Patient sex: F
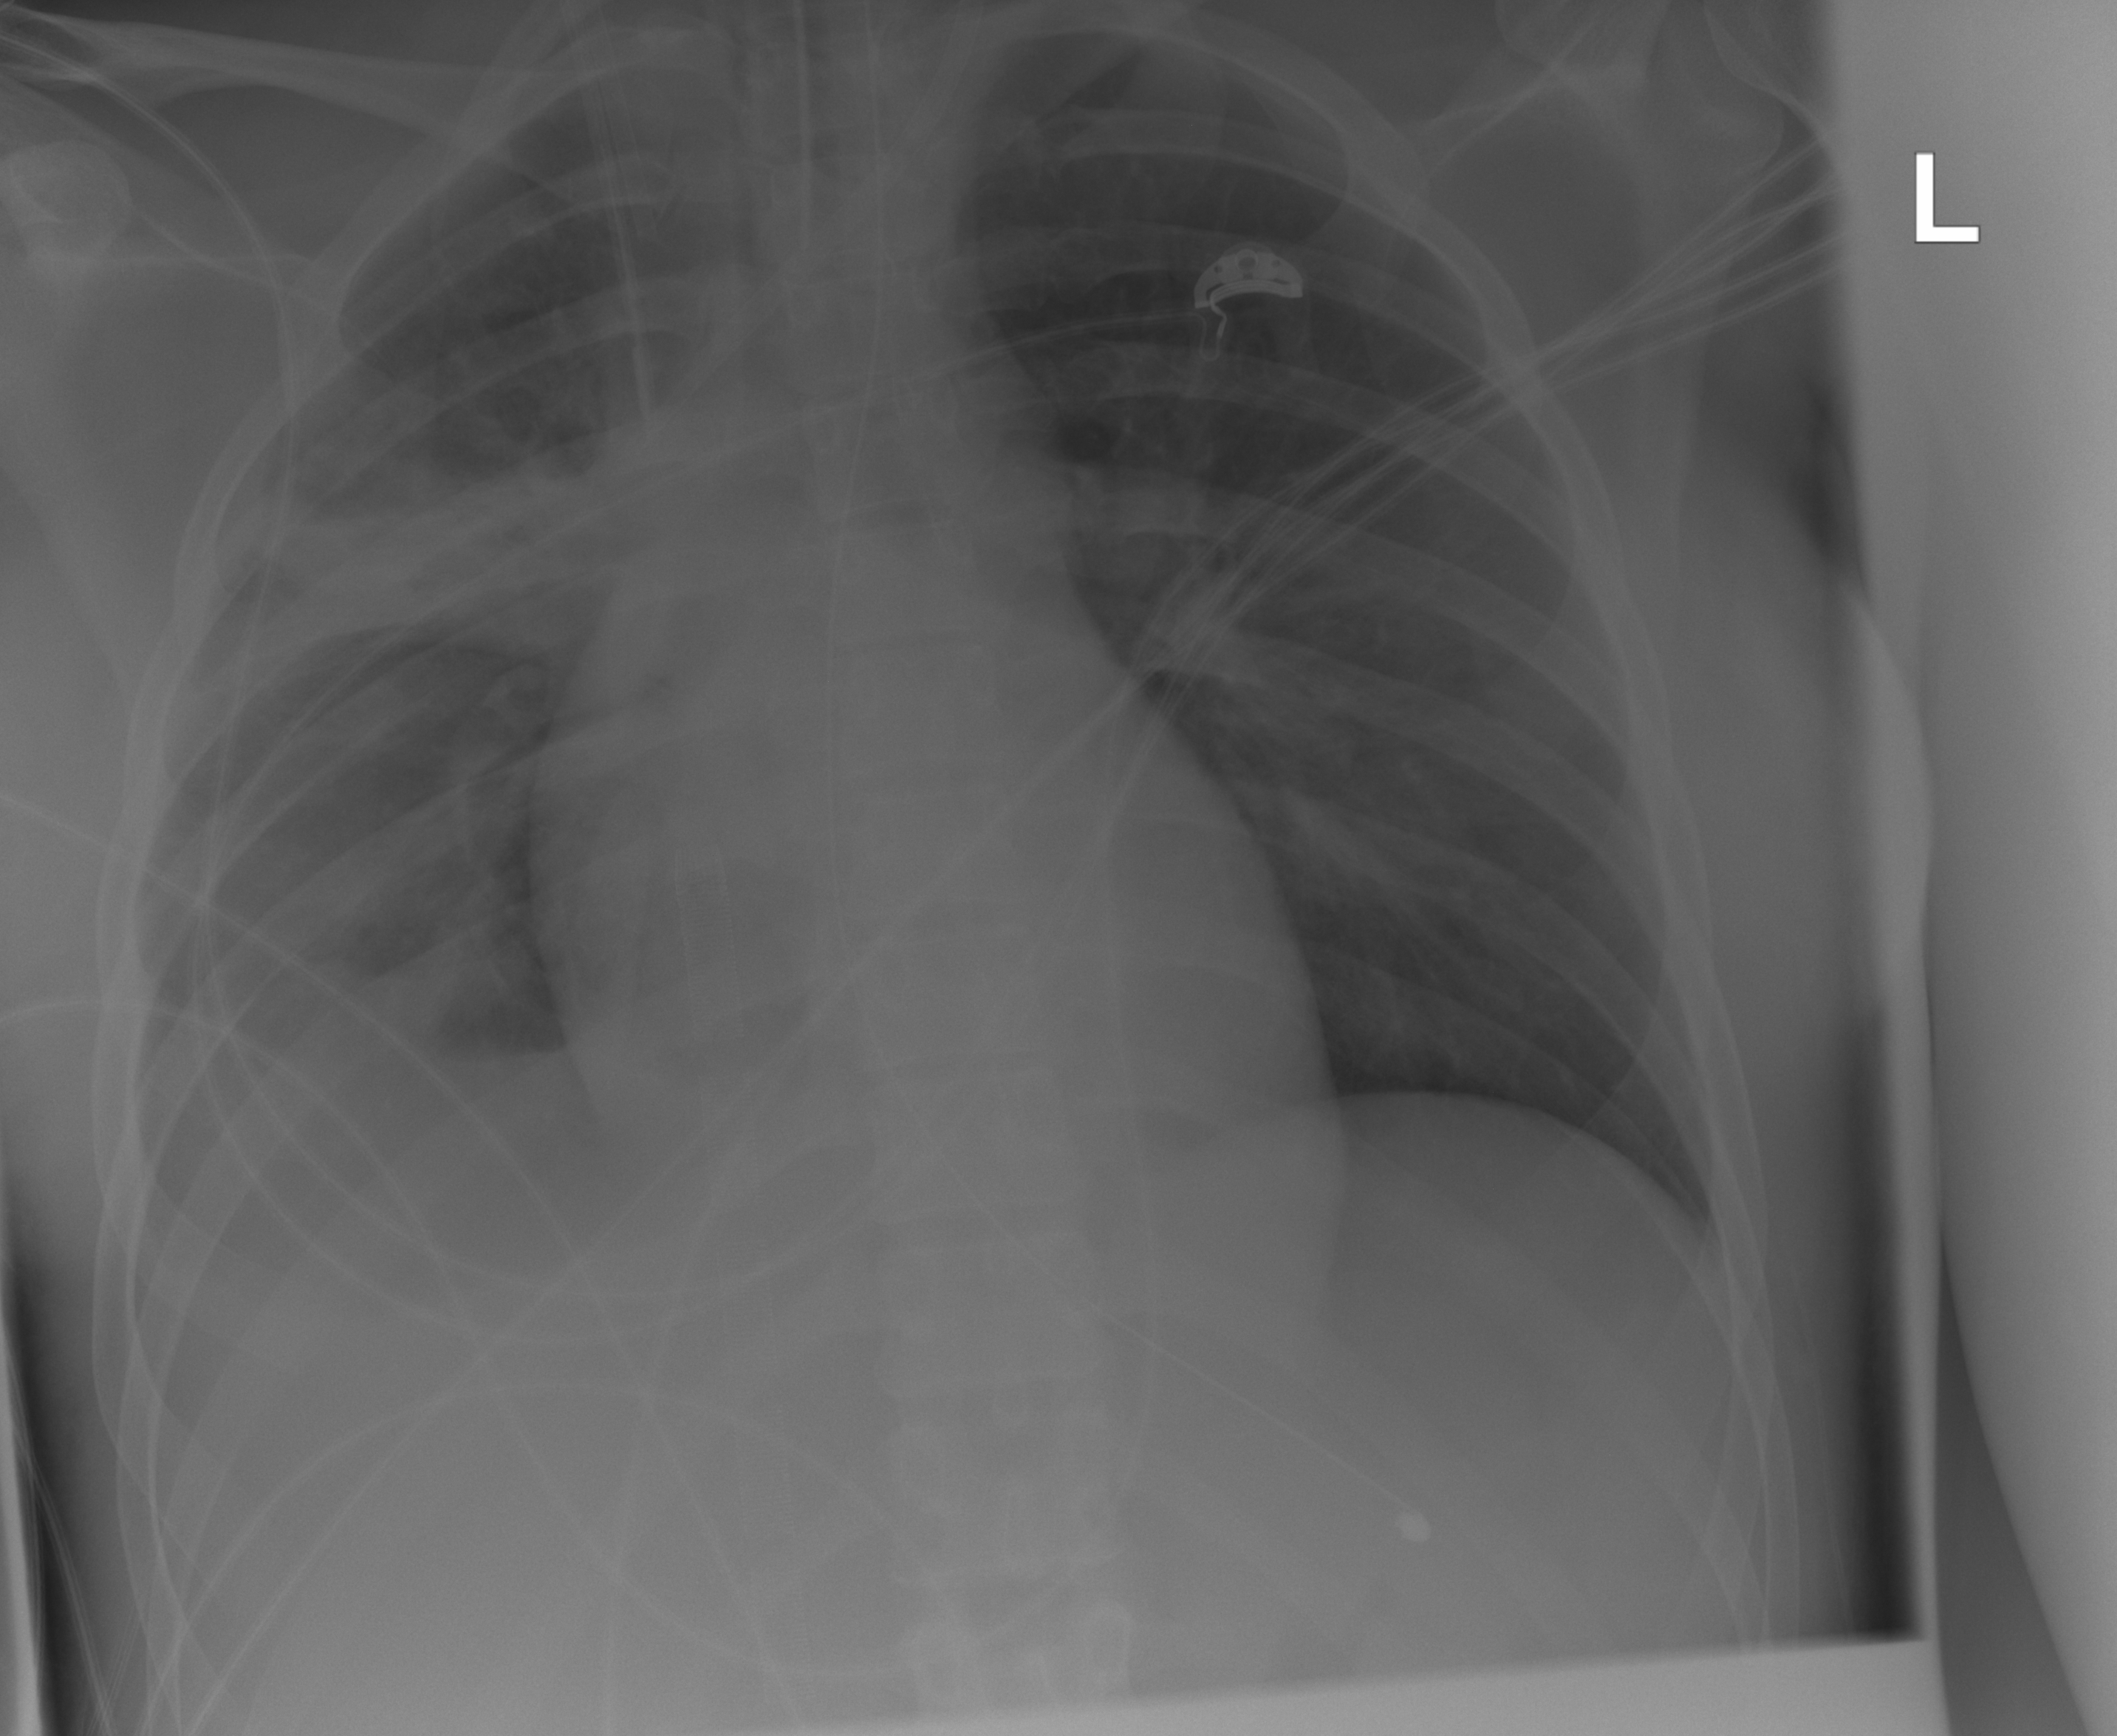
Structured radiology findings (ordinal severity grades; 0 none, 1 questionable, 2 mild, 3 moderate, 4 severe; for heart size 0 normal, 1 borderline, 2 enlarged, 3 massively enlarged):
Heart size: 0
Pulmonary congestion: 0
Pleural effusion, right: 2
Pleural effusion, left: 0
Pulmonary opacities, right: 2
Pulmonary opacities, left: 2
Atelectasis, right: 3
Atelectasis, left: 0